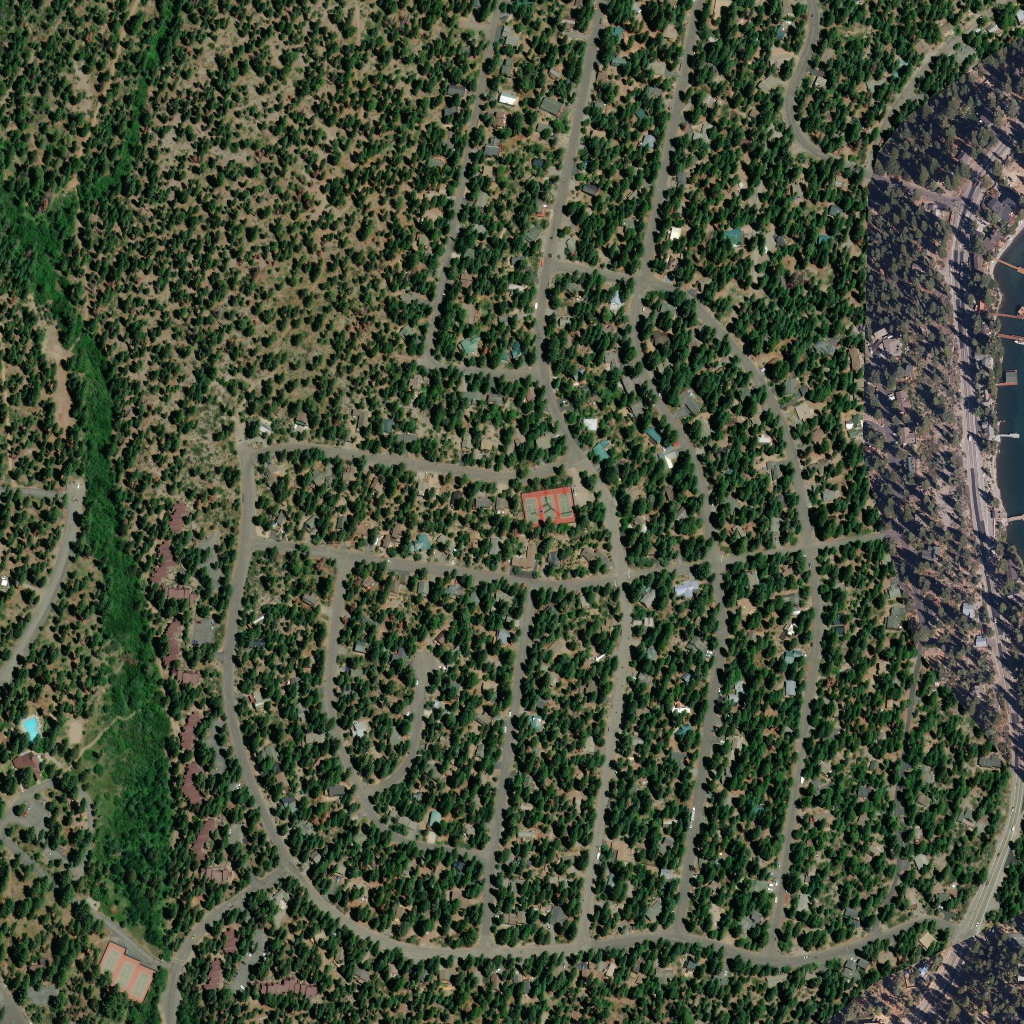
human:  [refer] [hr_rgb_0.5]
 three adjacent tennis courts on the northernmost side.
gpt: <box>[[50, 47, 56, 51, 0]]</box>